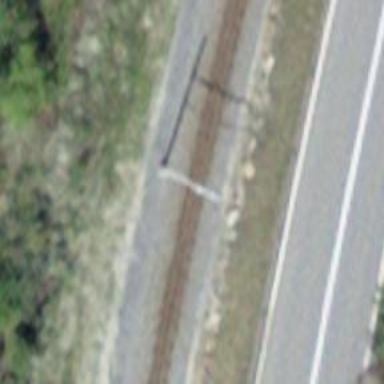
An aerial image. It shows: Catenary mast for power lines.